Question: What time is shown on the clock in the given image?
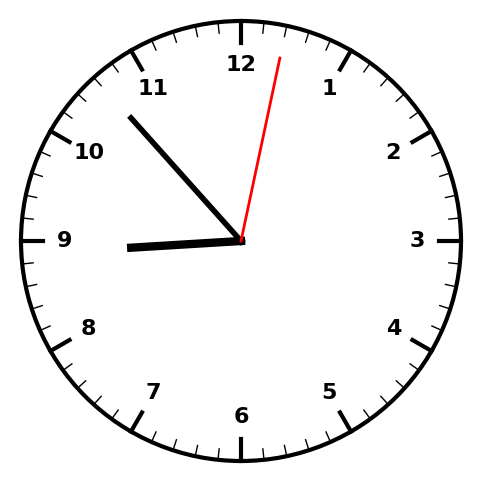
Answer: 08:53:02